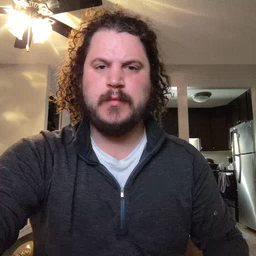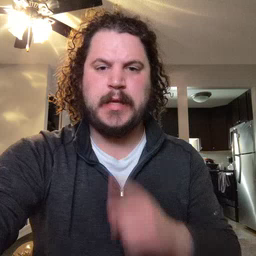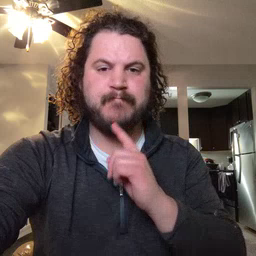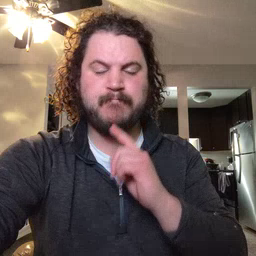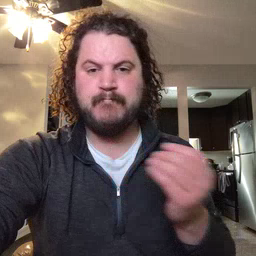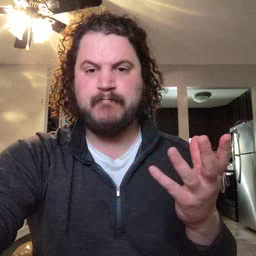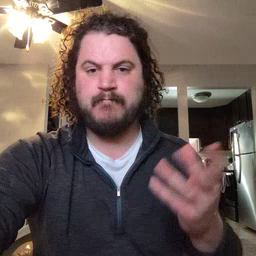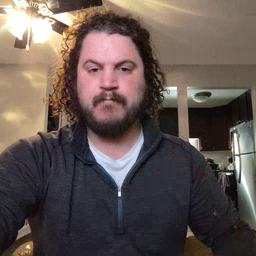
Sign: lamp